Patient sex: M
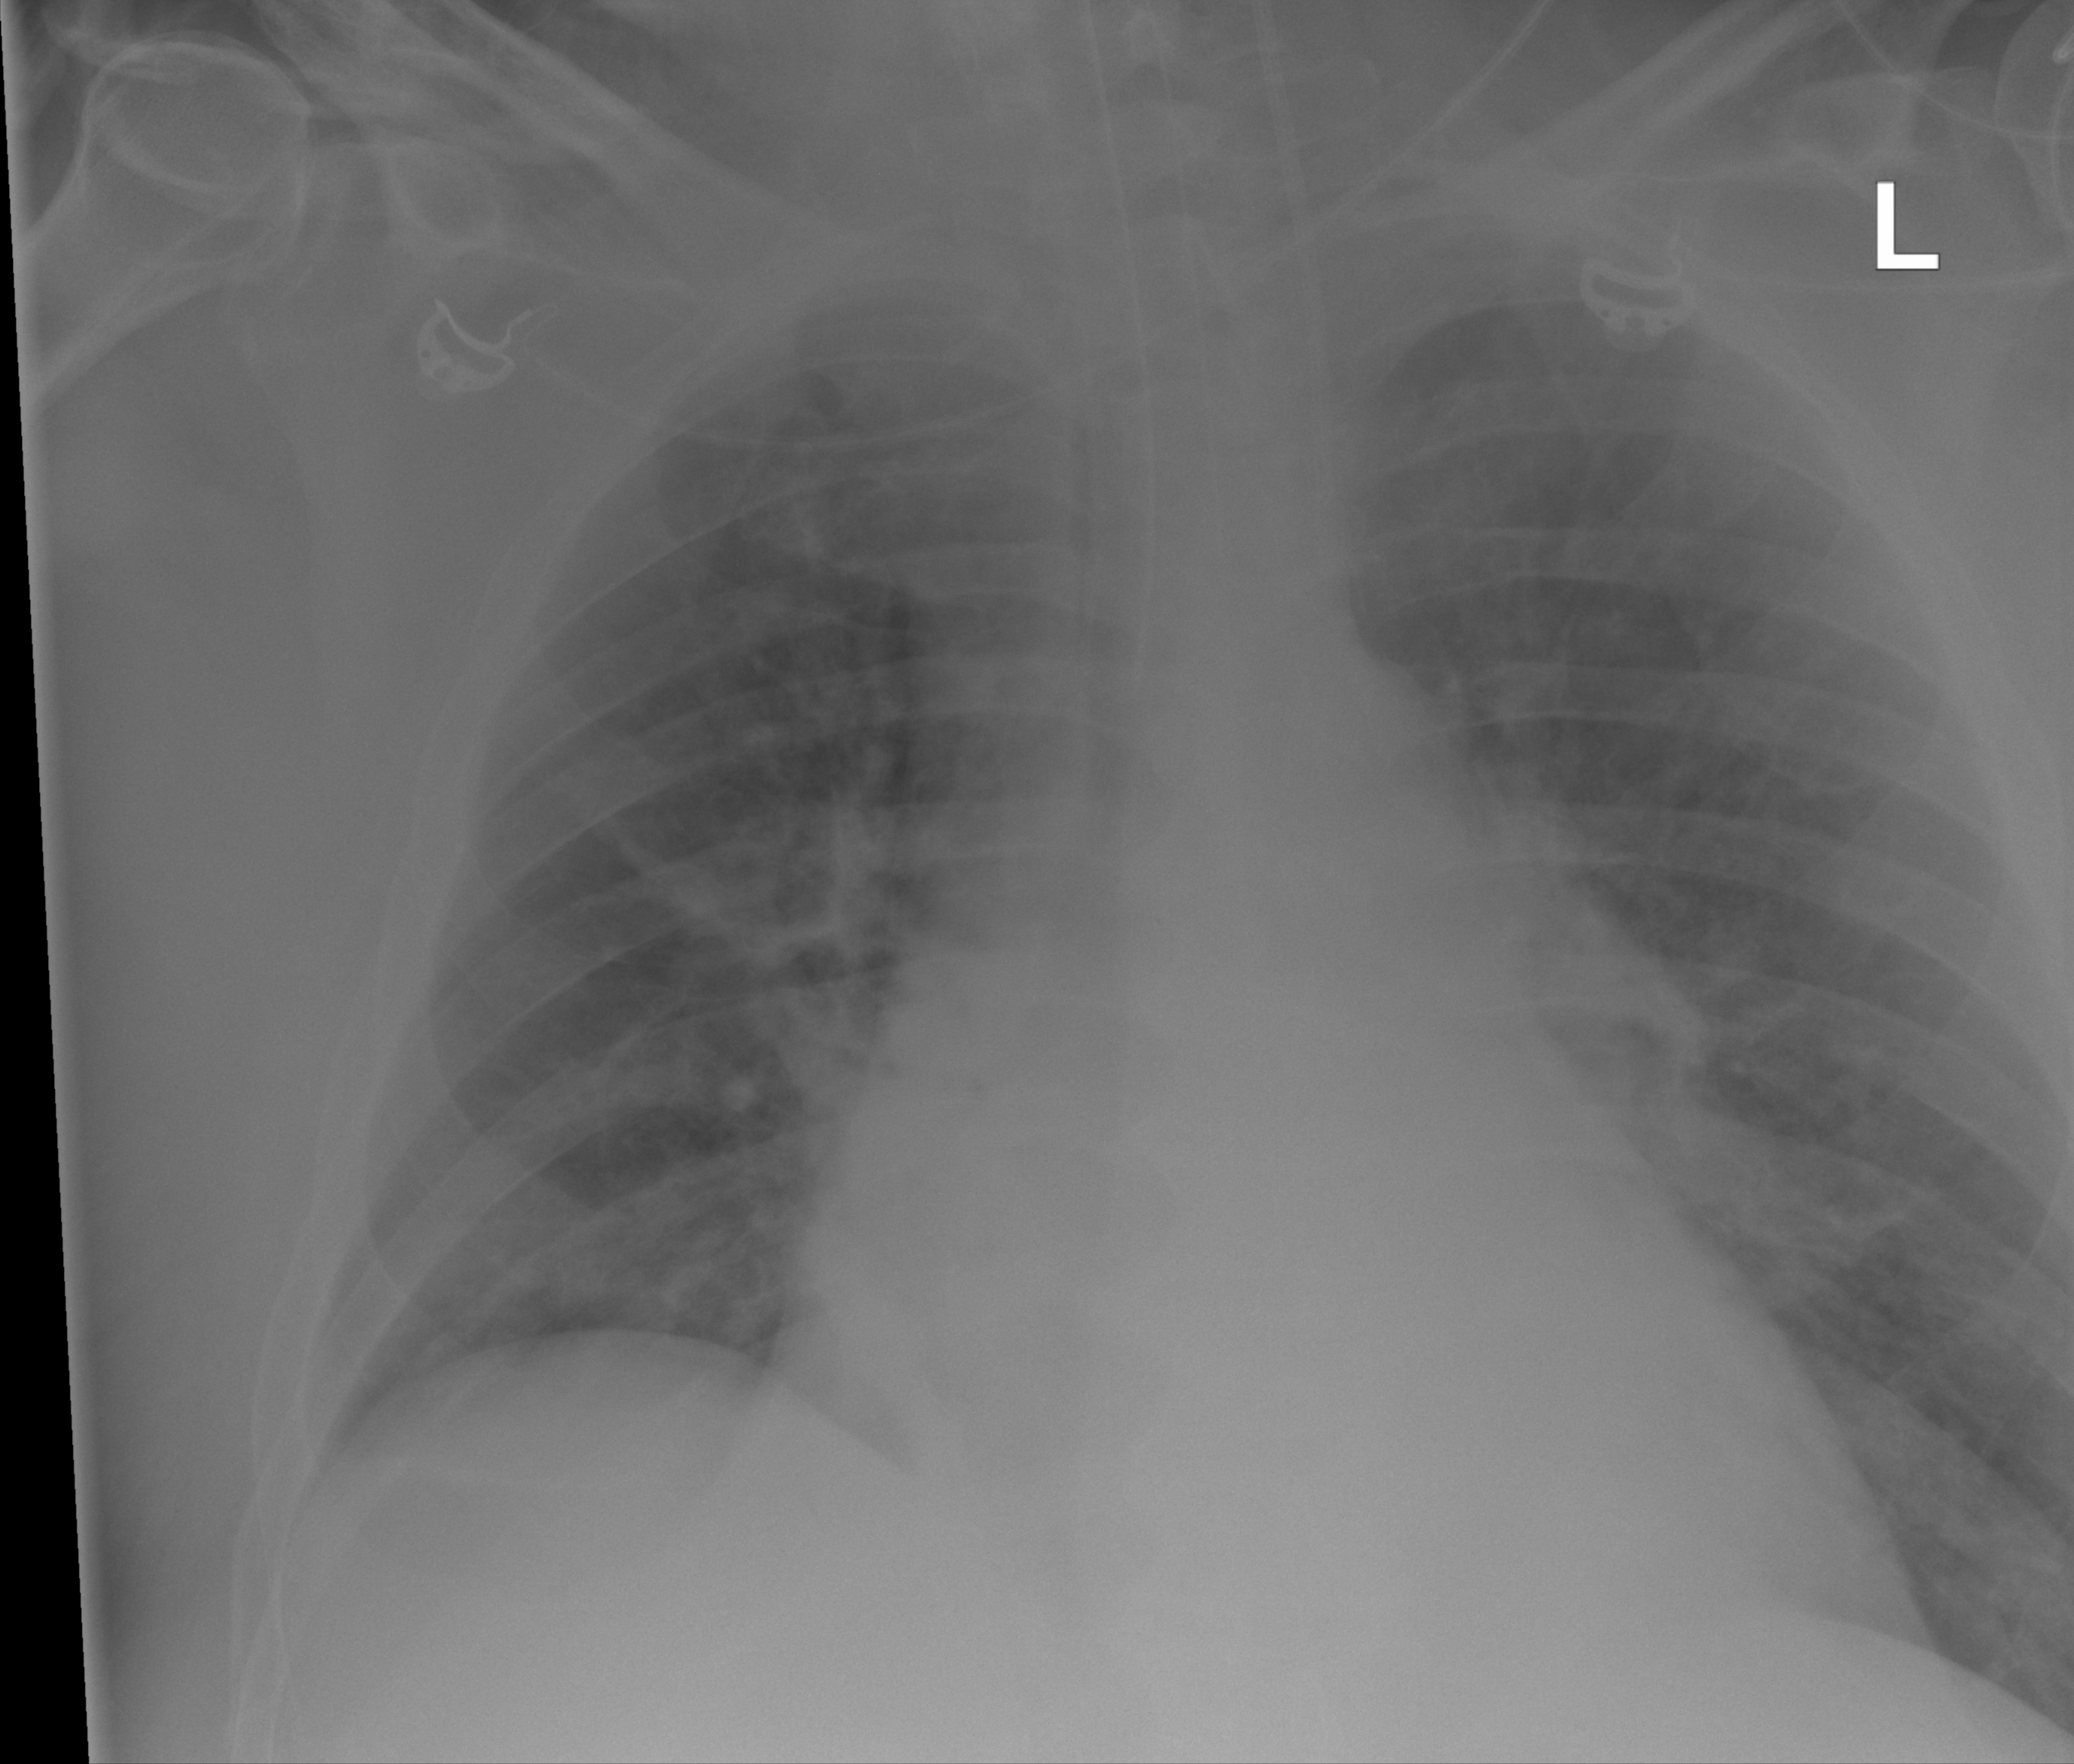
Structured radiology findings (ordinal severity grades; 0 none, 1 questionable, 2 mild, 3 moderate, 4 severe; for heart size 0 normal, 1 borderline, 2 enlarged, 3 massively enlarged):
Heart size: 2
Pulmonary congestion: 0
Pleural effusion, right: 0
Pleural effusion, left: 0
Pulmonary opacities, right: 1
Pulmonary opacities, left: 0
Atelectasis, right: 2
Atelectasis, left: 0